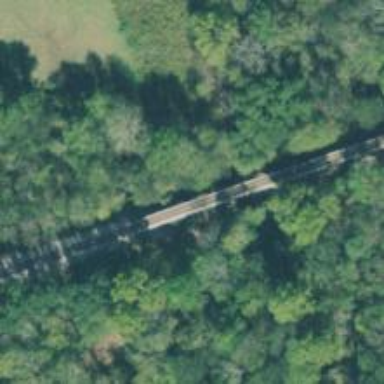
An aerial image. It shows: Bridge over railway line.